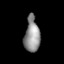
Tissue: lung
Cell type: Epithelial cells
Senescence score: 0.2265
Nuclear area (px): 526
Mean DAPI intensity: 144.222